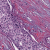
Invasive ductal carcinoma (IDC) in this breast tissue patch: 0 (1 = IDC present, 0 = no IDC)